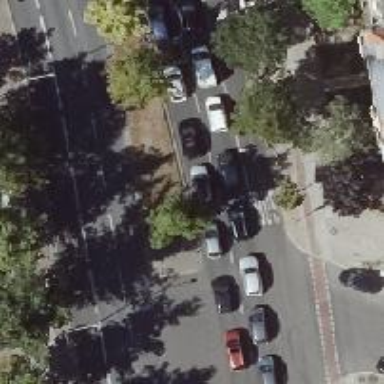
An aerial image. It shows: Unmarked crossing on the road.